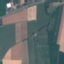
Label: PermanentCrop